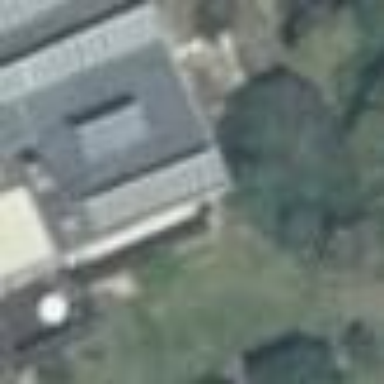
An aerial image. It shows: Building.